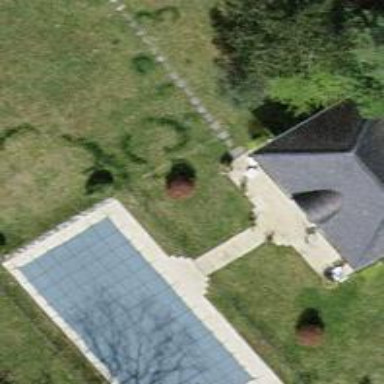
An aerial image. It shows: Swimming pool located in leisure land.